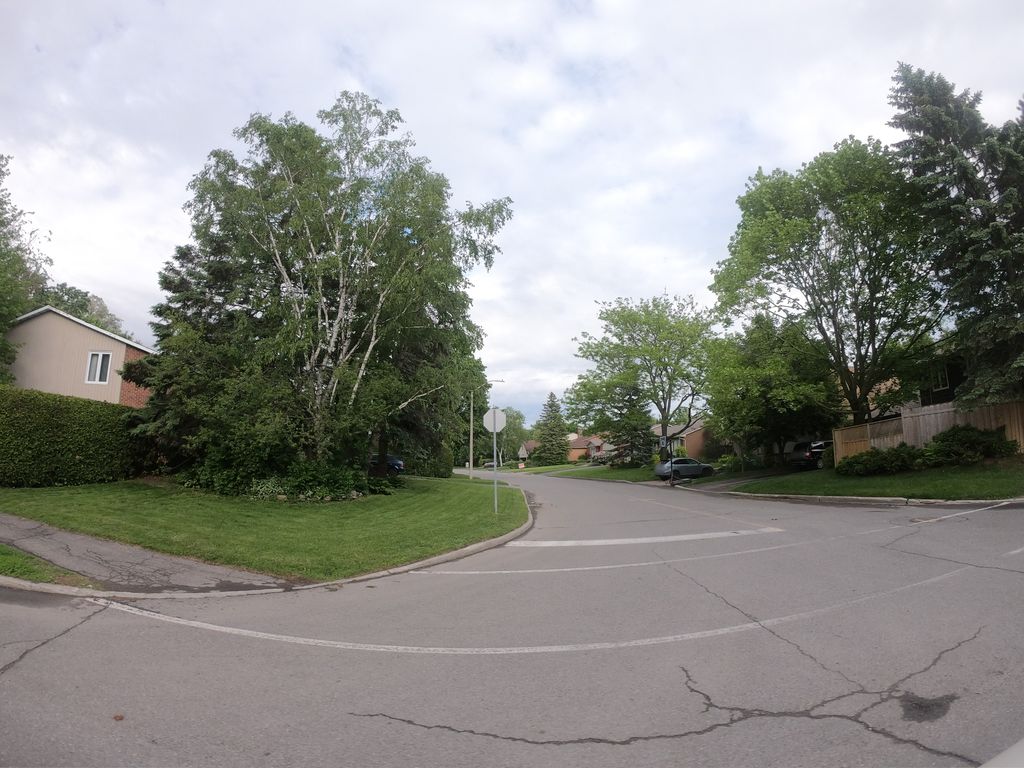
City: ottawa-gatineau